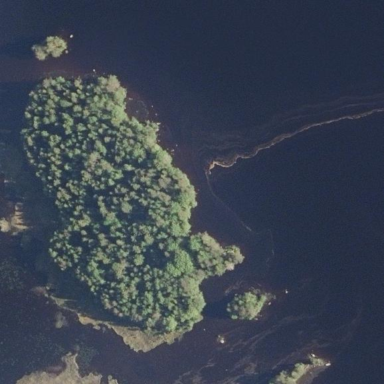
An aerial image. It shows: Island covered with woodland.